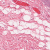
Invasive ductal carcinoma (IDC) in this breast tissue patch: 0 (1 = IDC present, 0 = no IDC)